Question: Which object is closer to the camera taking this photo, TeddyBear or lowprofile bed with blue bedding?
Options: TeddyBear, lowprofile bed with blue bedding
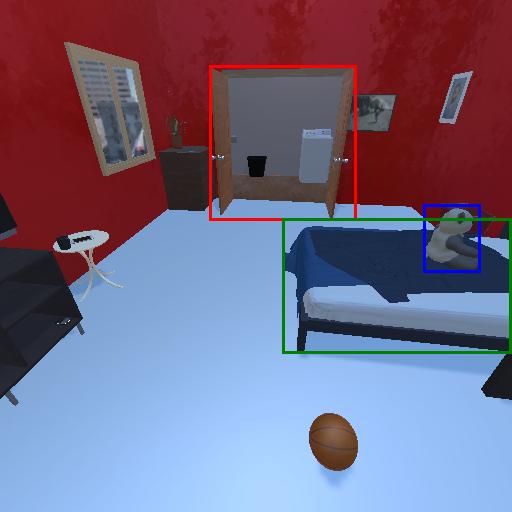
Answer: TeddyBear